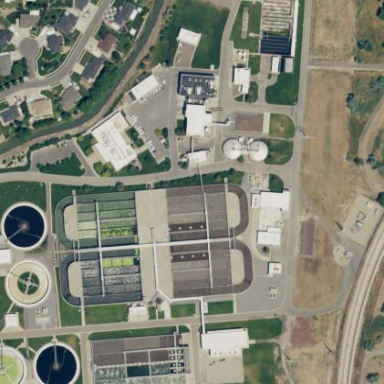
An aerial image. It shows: Wastewater plant.